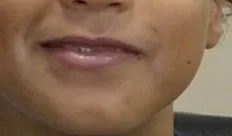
(B,C), Patient at 9 years old showing mild facial palsy. (C), Limited mouth movements (he cannot blow).
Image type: medical_photograph (skin_photograph)